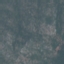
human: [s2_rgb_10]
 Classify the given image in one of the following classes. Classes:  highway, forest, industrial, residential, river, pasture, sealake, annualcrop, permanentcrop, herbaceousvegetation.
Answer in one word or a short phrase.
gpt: HerbaceousVegetation